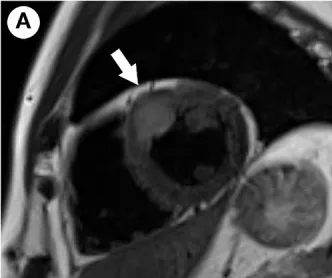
(A-C) Cardiac MRI findings acquired at different time points. The tumor was located at the junction between the anterior wall of the left ventricle and the middle septum (arrows). The tumor was 18 x 23 x 27 mm in size when initially found in January 2016 (A).
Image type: radiology (mri)